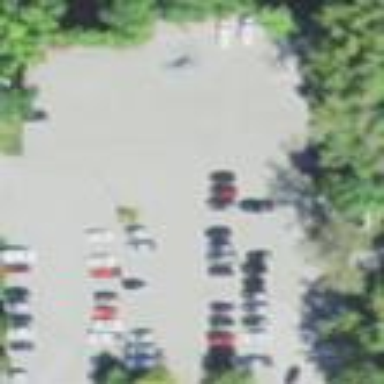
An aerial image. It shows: Parking area.